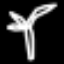
Label: palm tree